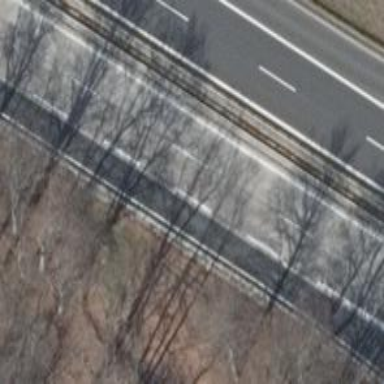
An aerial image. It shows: Motorway with concrete surface.